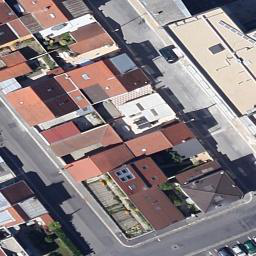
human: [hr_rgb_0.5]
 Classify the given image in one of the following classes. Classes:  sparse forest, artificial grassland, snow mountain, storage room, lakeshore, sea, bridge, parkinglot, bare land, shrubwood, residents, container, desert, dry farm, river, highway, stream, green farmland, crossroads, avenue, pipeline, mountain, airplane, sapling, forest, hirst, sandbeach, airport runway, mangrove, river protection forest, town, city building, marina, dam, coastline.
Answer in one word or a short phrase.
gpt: residents